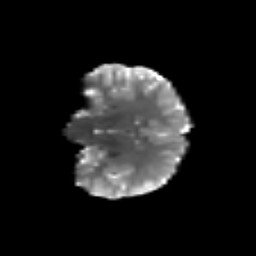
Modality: T2w
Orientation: coronal
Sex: female
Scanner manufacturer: siemens
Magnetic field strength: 3 T
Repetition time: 5 s
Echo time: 0.071 s